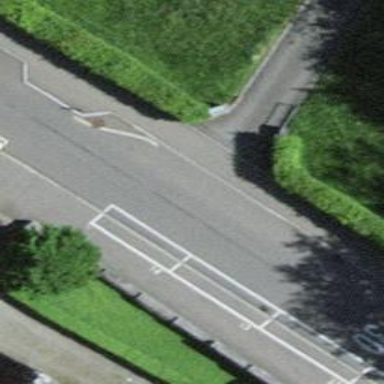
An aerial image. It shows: Residential road with asphalt surface and sidewalks on both sides.